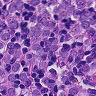
Metastatic tissue present: yes